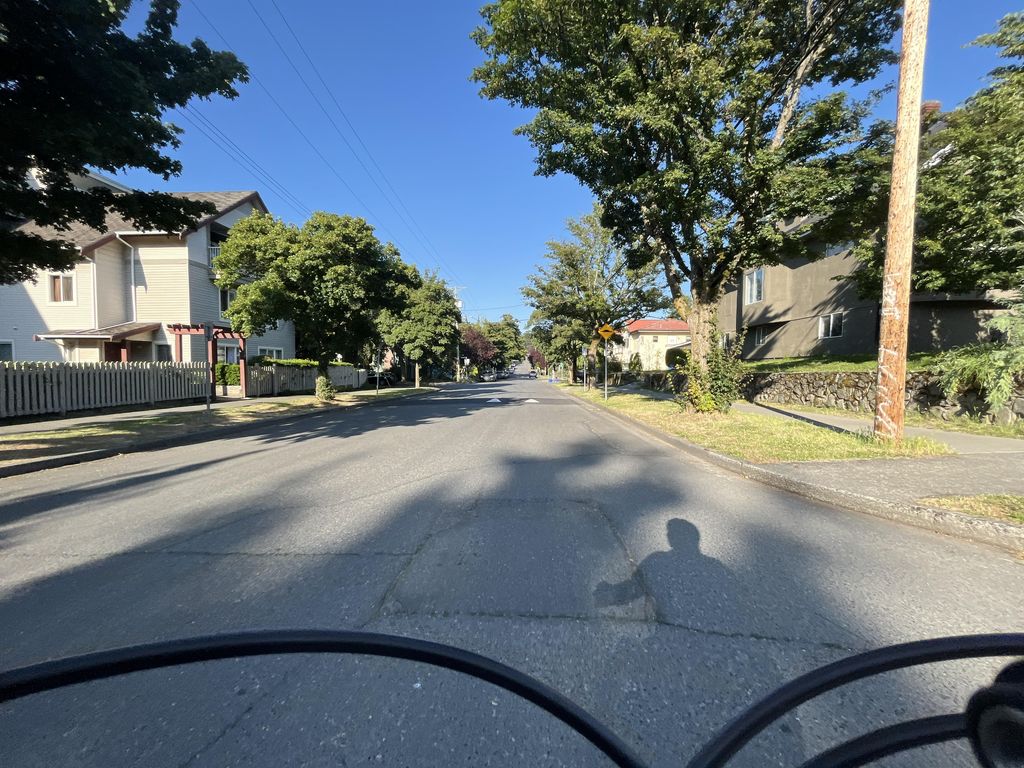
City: victoria